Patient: sex M, age 94
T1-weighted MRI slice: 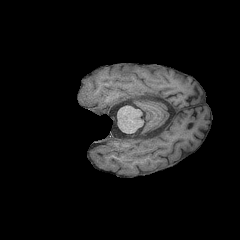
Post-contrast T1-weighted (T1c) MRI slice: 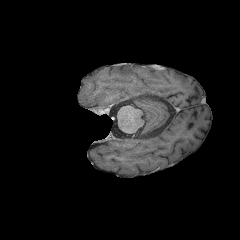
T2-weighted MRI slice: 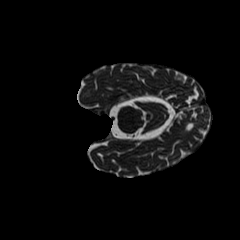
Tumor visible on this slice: no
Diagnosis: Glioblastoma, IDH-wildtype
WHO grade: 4